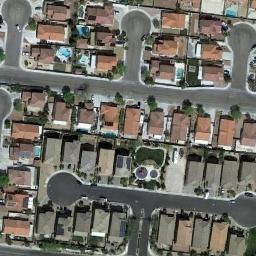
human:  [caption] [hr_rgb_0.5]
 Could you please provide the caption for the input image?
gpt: Most of the houses in the residential area are red .

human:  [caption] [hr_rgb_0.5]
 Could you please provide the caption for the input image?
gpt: The dense residential is next to the road .

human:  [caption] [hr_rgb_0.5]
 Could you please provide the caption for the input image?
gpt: There are many roads and neatly arranged houses and trees in densely populated areas .

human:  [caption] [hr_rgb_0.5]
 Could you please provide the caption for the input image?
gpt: A dense residential area has lots of medium residences arranged neatly and some roads go through the residential area .

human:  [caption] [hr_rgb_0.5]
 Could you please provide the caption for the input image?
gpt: There are many orange buildings arranged neatly on a dense residential area .